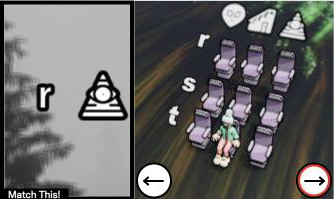
Task: seats
Answer: no